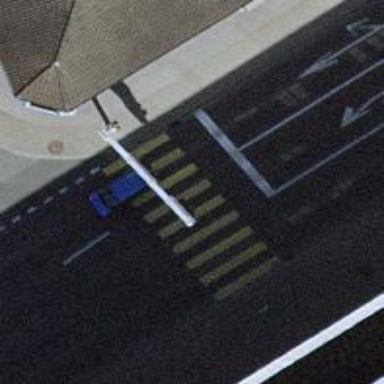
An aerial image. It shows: Road crossing with traffic signals.